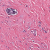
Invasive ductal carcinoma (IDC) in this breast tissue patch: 0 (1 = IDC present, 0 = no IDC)